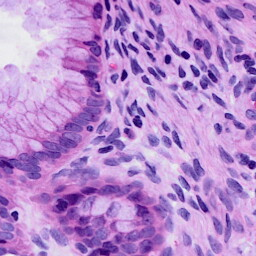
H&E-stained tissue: Cervix